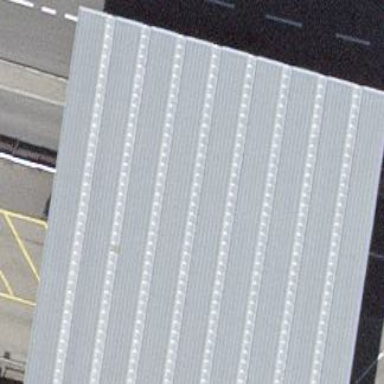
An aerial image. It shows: Building with customs department located on the roof.